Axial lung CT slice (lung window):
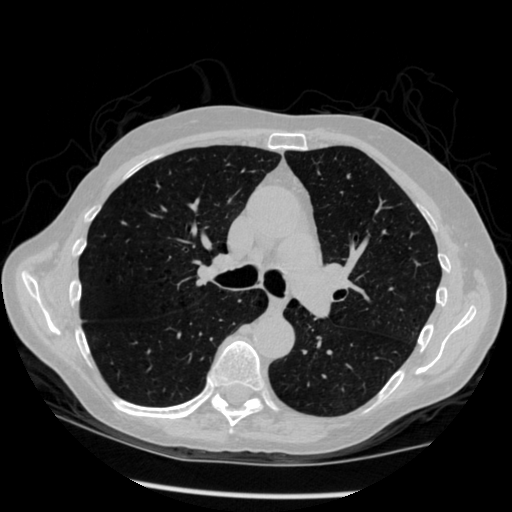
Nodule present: no